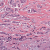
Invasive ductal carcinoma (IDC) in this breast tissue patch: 1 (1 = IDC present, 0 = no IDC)